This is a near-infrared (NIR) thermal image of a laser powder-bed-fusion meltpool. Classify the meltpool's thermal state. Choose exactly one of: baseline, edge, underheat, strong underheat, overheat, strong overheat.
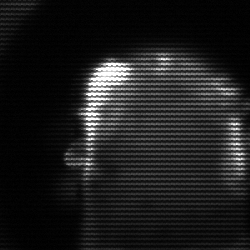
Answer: baseline